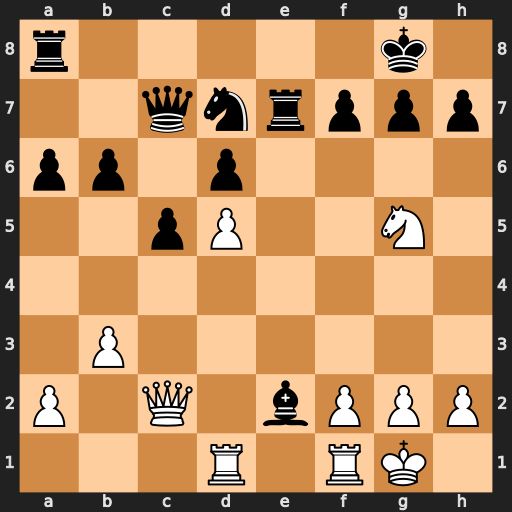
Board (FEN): r5k1/2qnrppp/pp1p4/2pP2N1/8/1P6/P1Q1bPPP/3R1RK1
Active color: w
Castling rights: -
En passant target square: -
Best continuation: Qxh7+ Kf8 Qh8#